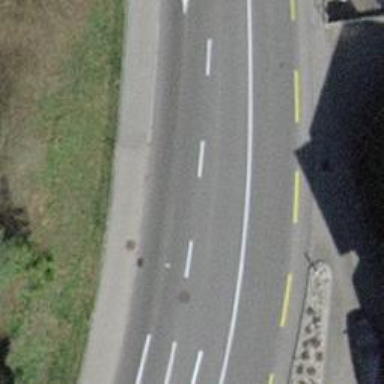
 featuring lane for cyclists on both sides."